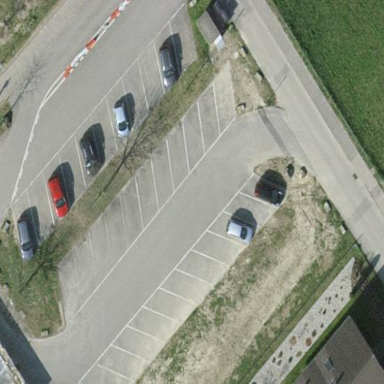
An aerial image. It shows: Parking area with surface.